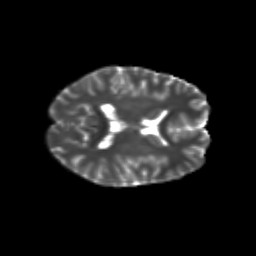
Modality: T2w
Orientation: axial
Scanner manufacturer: siemens
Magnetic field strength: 3 T
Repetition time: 9.2 s
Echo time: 0.084 s